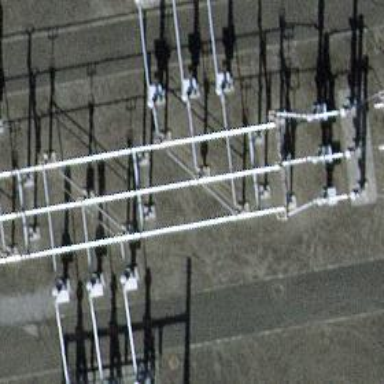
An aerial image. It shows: Busbar power line with 3 cables.